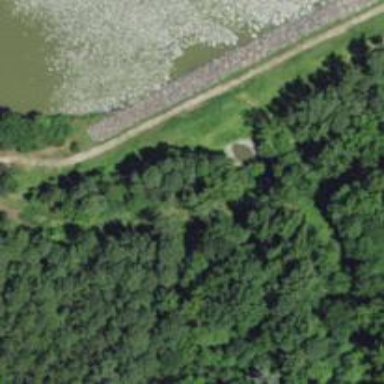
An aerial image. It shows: Dam across waterway.